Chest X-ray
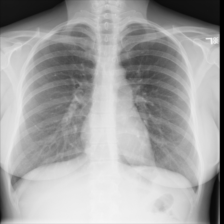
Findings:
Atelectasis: negative
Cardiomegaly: negative
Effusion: negative
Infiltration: negative
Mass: negative
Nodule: negative
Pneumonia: negative
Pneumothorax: negative
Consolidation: negative
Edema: negative
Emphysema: negative
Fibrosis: negative
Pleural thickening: negative
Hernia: negative